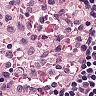
Metastatic tissue present: no